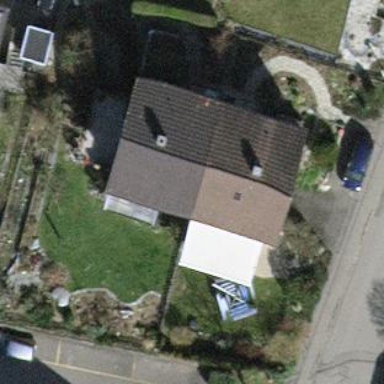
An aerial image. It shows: Building with tile roof.